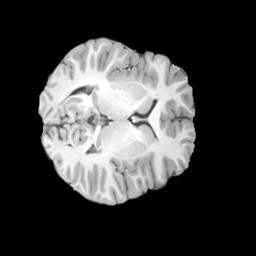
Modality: T1w
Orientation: axial
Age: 20
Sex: female
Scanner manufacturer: siemens
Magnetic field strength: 3 T
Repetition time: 2 s
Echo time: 0.0024 s